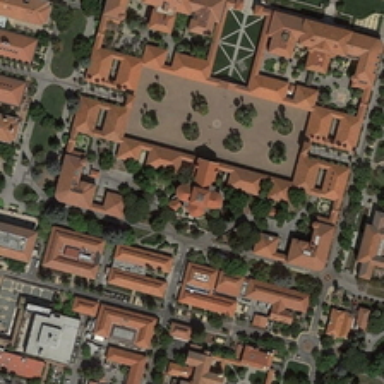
A building is surrounded by dark green trees,in front of the square .